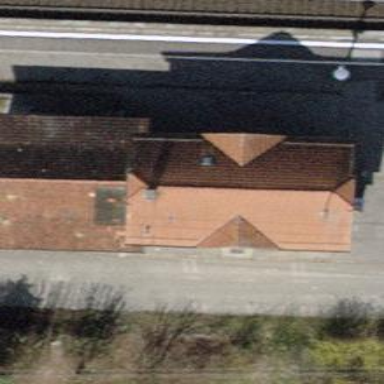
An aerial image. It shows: Building.